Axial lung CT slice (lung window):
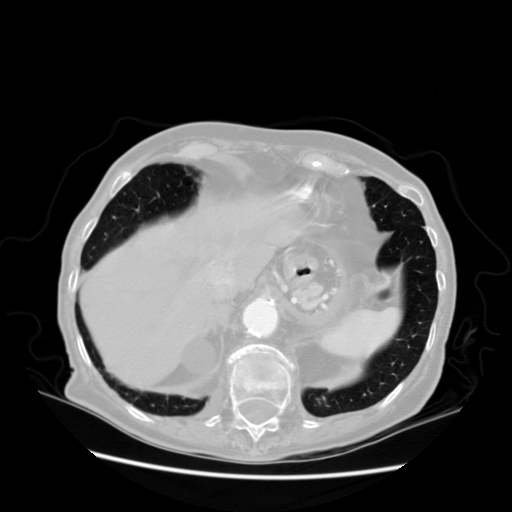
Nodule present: no